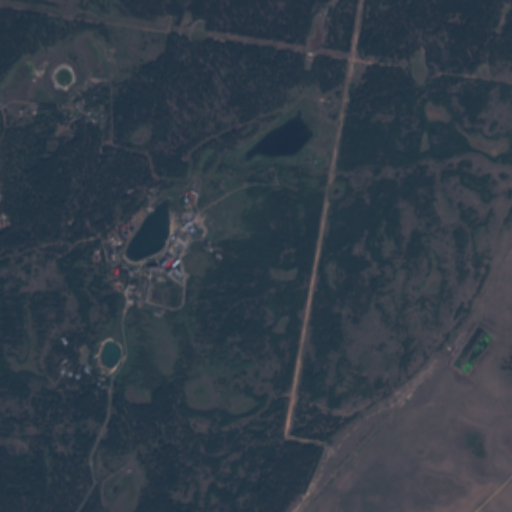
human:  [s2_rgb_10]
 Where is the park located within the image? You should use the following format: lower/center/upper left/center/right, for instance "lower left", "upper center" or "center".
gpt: The park is located in the center left of the image.
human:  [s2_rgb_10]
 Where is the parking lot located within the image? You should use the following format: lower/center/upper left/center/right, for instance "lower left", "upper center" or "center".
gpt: The parking lot is located in the upper left of the image.
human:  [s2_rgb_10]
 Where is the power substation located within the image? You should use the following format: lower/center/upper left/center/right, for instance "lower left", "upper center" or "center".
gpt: The power substation is located in the center of the image.
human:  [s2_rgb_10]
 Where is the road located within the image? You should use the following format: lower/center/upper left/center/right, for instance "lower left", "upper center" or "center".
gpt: There is no road in the image.